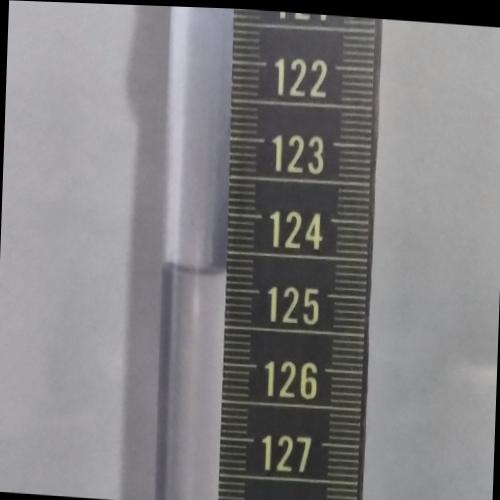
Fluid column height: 124.8 cm